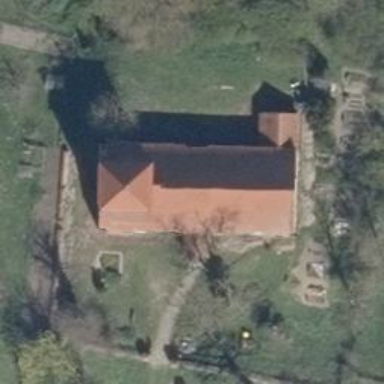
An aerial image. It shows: Building that serves as place of worship.